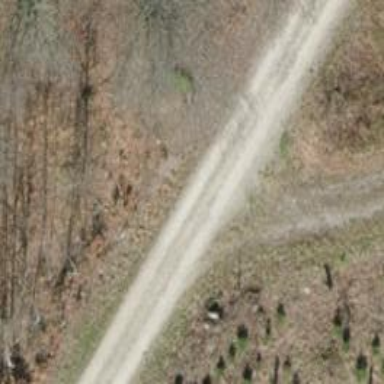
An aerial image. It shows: Compacted track road.